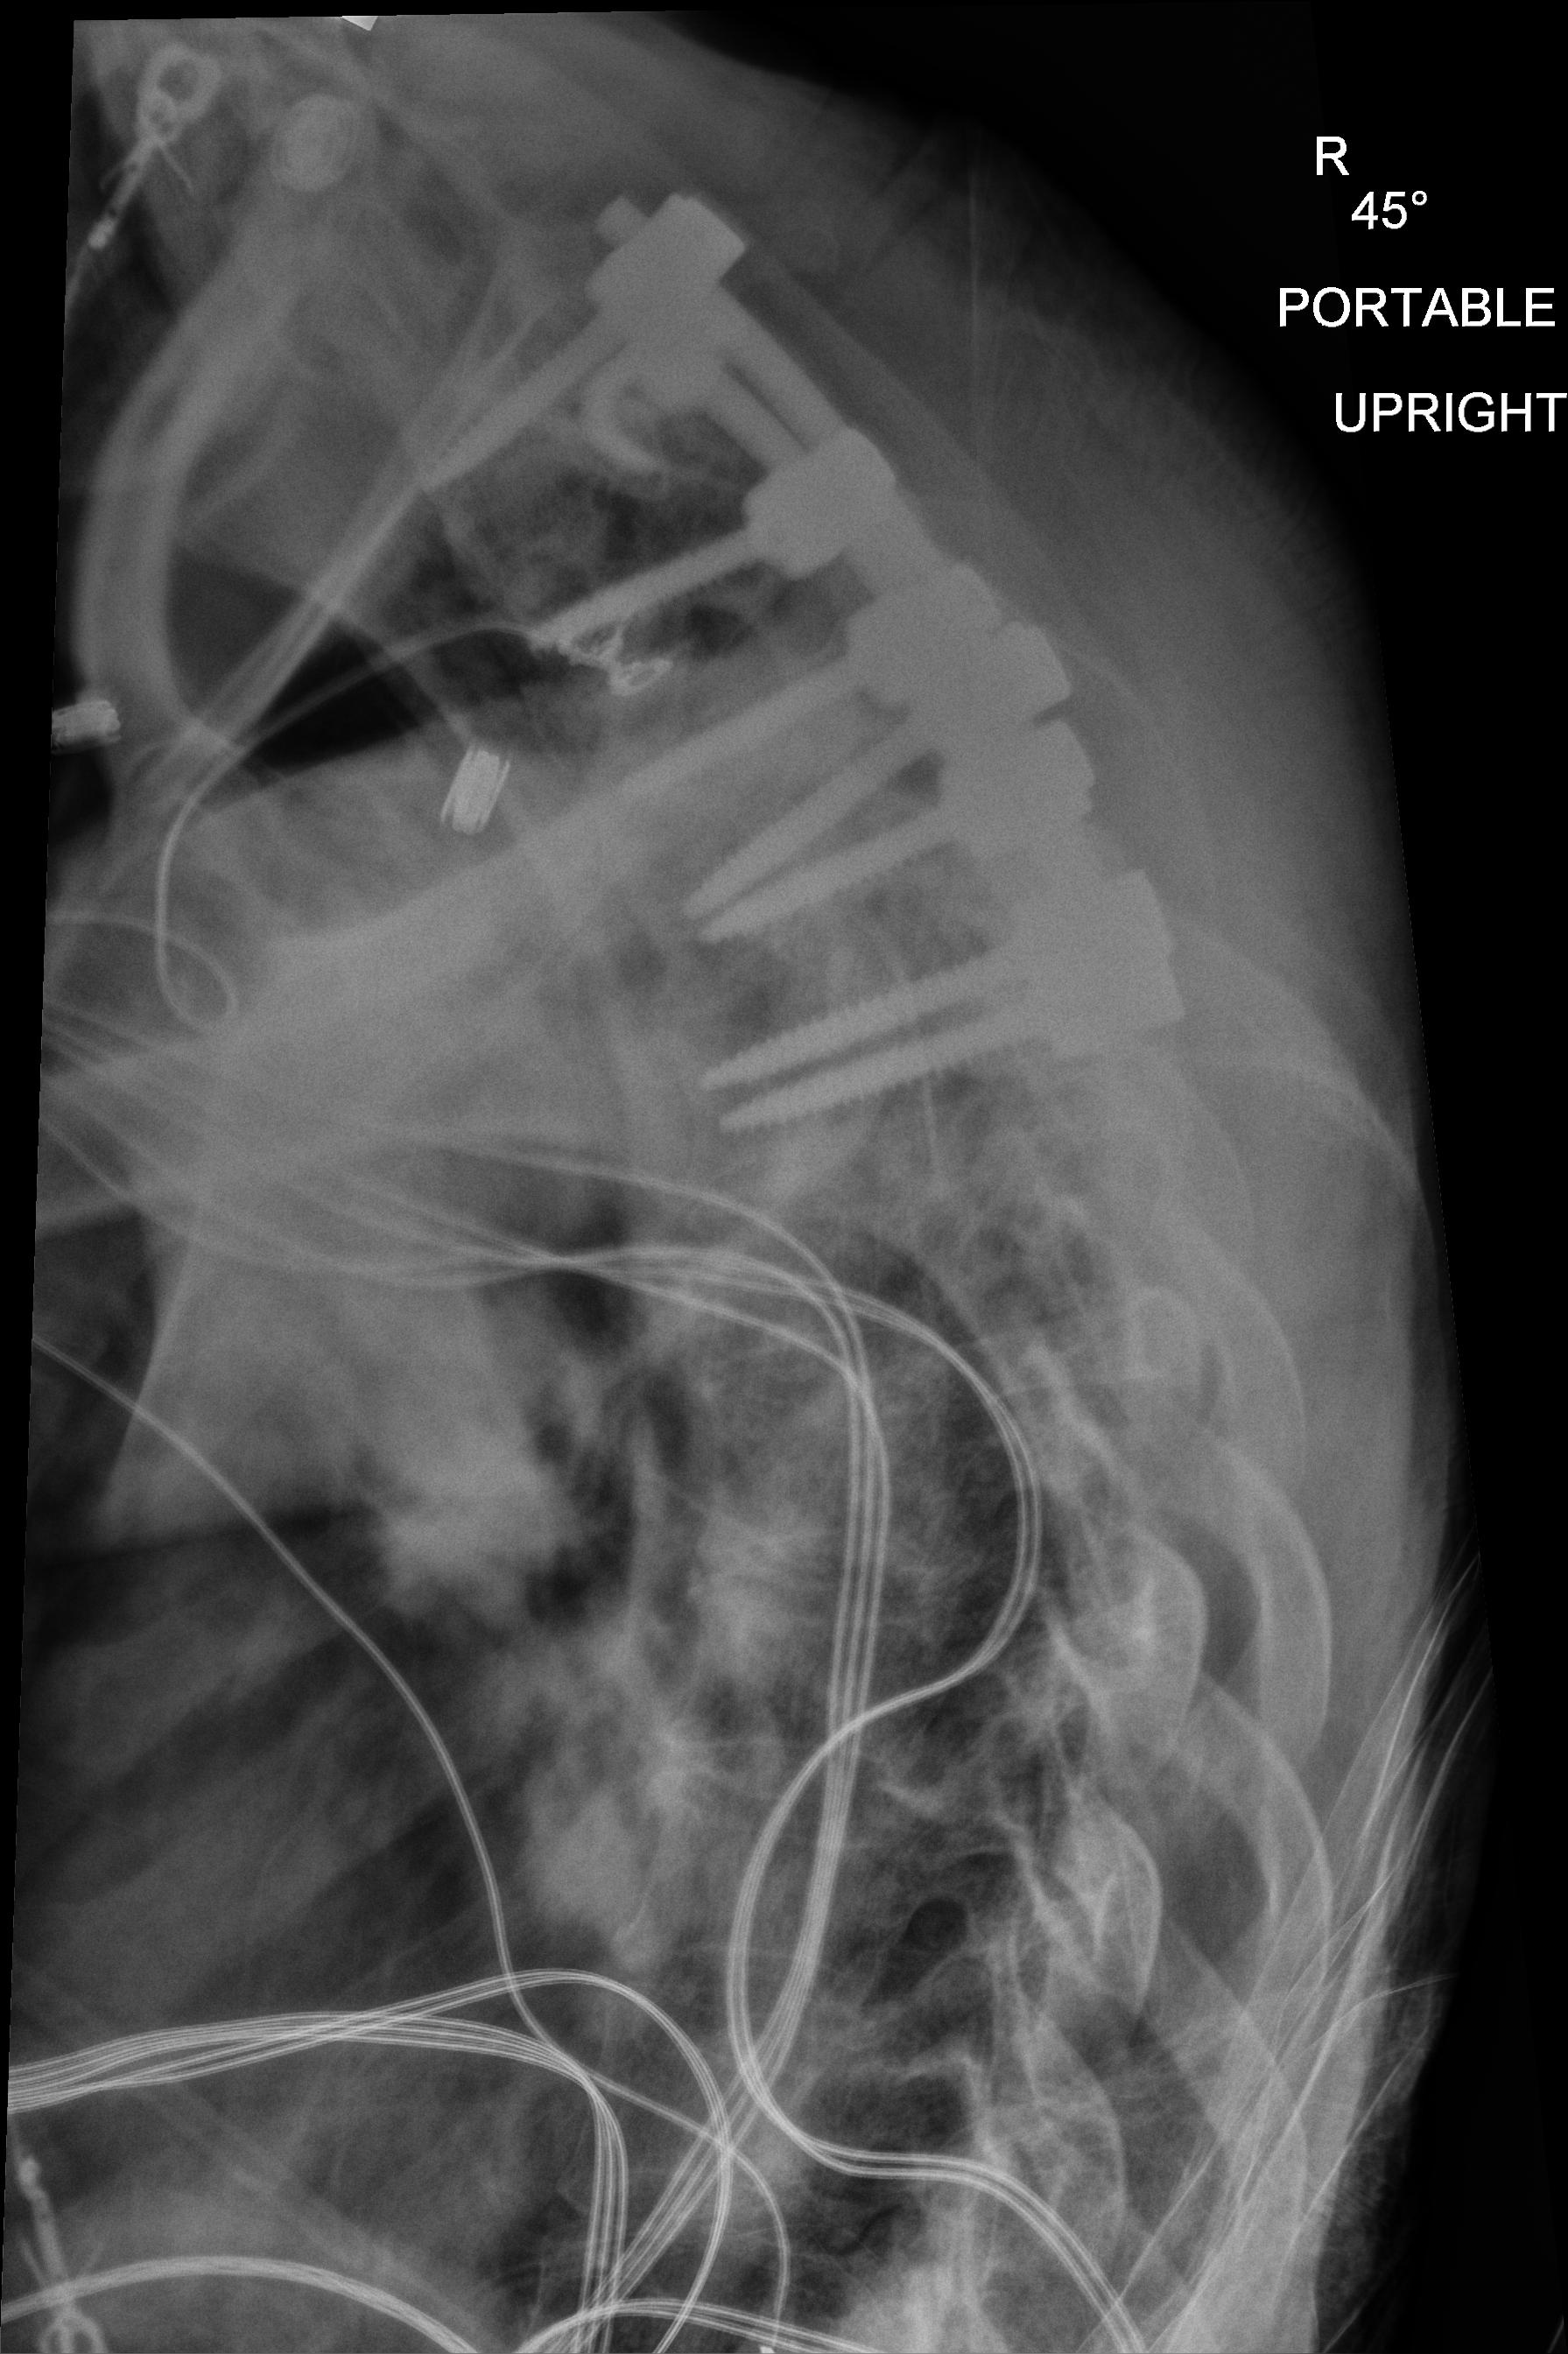
View: LATERAL
Implant manufacturer: Styker everest (K2M)